Question: So I got used to using doctrine so much that I forgot the standard mysql syntax, which I need for an exam.
I want to create a test database called 'youtube'
with an 'app_users' table and an 'app_videos' table.
In "real life" this would be a oneToMany relationship, but I need to
study to create a manyToMany relationship.
so its
"many app_users" -> have "many app_videos"
and the other way around.
so first I created a database;
'''
CREATE DATABASE youtube;
use youtube;
'''
then I created the users and videos table
'''
CREATE TABLE app_users(
id INT AUTO_INCREMENT,
username VARCHAR(20),
password VARCHAR(40),
first_name VARCHAR(20),
last_name VARCHAR(20),
video_id INT,
PRIMARY KEY(id)
);
CREATE TABLE app_videos(
id INT AUTO_INCREMENT,
video_path VARCHAR(20),
description VARCHAR(20),
likes INT(20),
dislikes INT(20),
user_id INT,
PRIMARY KEY(id)
);
'''
then I created a relationship table
'''
CREATE TABLE vid_uid
(
id INT AUTO_INCREMENT,
video_id INT,
user_id INT,
PRIMARY KEY(id)
);
'''
now what I need to do is somehow connect the columns to eachother but my syntax never works

I know I need to change this
'''
ALTER TABLE app_users
ADD FOREIGN KEY(video_id)
REFERENCES app_videos(video_id);
'''
to something that works :/
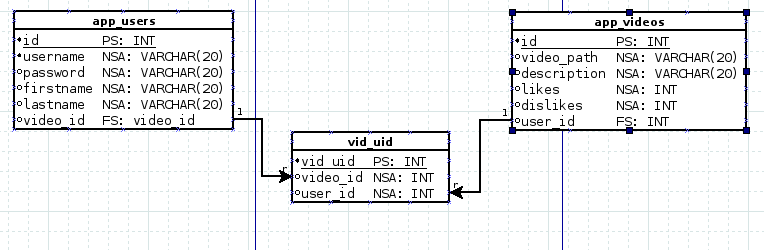
Answer: You need to change app_videos(video_id) to app_videos(id). Also you want to alter the table vid_uid (not app_users) since thats the one that as references to external keys:
'''
ALTER TABLE vid_uid
ADD FOREIGN KEY(video_id)
REFERENCES app_videos(id);
'''
You'll also need to do:
'''
ALTER TABLE vid_uid
ADD FOREIGN KEY(user_id)
REFERENCES app_users(id);
'''